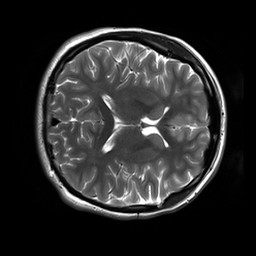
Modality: T2w
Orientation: axial
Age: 19
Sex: female
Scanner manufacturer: siemens
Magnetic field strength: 3 T
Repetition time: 8.53 s
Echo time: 0.091 s